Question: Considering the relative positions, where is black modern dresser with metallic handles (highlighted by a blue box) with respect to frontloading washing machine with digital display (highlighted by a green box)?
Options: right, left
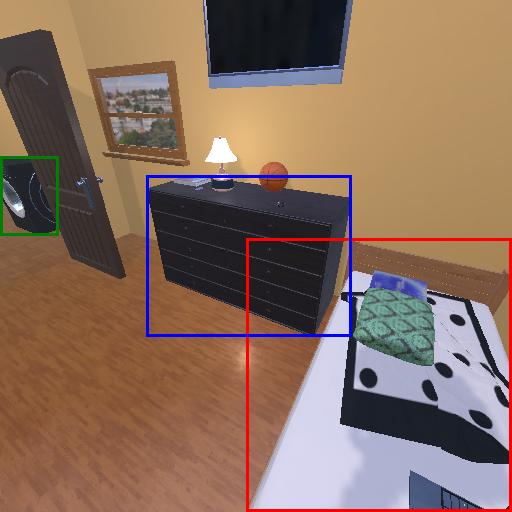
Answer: right